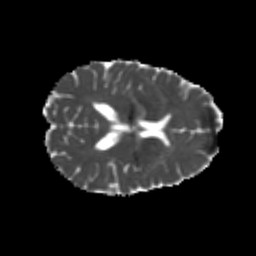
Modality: MD
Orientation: axial
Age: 21
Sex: female
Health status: healthy
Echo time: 0.074 s